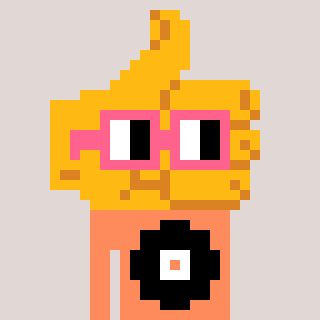
a pixel art character with square pink glasses, a thumbsup-shaped head and a peachy-colored body on a warm background